Field crop: tomato
Growth stage: 1
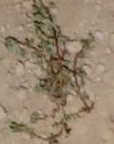
Species: portulaca